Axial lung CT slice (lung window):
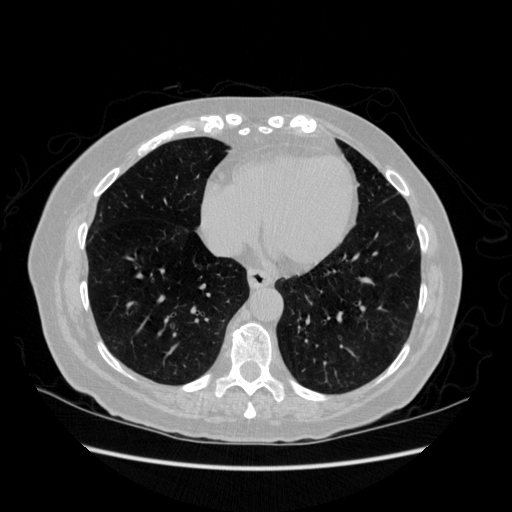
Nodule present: yes
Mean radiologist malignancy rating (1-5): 1.5